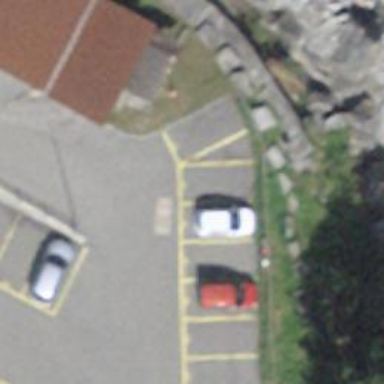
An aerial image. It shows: Road serving as parking aisle.